Question: So the old JavaScript aficionado and the young jQuery wizard in me are having a little disagreement. 'onClick''bind()''click()' I find myself & myself disagreeing on this topic quite often, so I thought I would try generate some discussion on the issue. To explain the issue, the pattern below seems to bring this to the forefront most often.
## Typical Example
---
I'm writing a search for a member directory. On my interface I have various filter criteria like "gender", "member since", and "has profile photo". A criteria looks like this ...

- -
My html ends up looking something like ...
'''
<div id="FilterContainer_GenderDIV">
<span id="FilterLabel_Gender">Gender:</span>
<span id="FilterSelection_Gender">Any</span>
<span id="FilterChicklet_Gender" class="sprite_MediumArrowDown inline" ></span>
<div id="FilterOptions_GenderDIV">
<input type="radio" id="GenderID" name="GenderID" value="1"/> <a href="" id="FilterOptionLink_CoupleGender_1" >Male</a><br />
<input type="radio" id="GenderID" name="GenderID" value="2"/> <a href="" id="FilterOptionLink_CoupleGender_2" >Female</a><br />
<input type="radio" id="GenderID" name="GenderID" value="0" checked="checked"/> <a href="" id="FilterOptionLink_CoupleGender_0" class="SearchSelectedChoice" >Any</a><br />
</div>
'''
The issue really arises when a user clicks on the text link. At that point I need to know which radio set to change,which link text to bold, and take the newly selected text and change my header label. I see a few options for making this type of scenario work.
## Options for making it work
---
I can use jQuery to bind to my elements in a generic fashion. '$('#FinderBodyDIV input:radio').click(SearchOption_Click);' Then sort out the appropriate ID & text with clever dom inspection. For example, name my hyperlink could be named 'GenderID_Link_1' where '1' is the ID I should select and 'GenderID' tells me which radio set to change. I could use a combination of '.parents()''.find()'and'.siblings()' to find the radio next door and set it with the ID.
- -
An alternate option is to gather up my set of elements and for each individual element do a 'bind()' passing eventData.
'''
var elements = $('#FinderBodyDIV input:radio');
elements.each ( FunctionWithLogicToBindPassingEventData );
'''
- - -
This is where my old JavaScript inclinations keep taking me. Instead of using jQuery to inject bindings, I change my link/radio button HTML to include click handlers. Something like ...
'''
<input type="radio" id="GenderID" name="GenderID" value="1" onClick="SetGender(1,'Male')"/> <a href="" id="FilterOptionLink_Gender" onClick="SetGender(1,'Male')">Male</a><br />
'''
- - - -
## So what's a boy to do?
---
This seems like a fairly common scenario. I find it pops up in quite a few situations besides the one I've described above. I've searched tubes on the interweb, blogumentation, and technical articles on twitter. Yet, I don't see anyone talking about this issue. Maybe I just don't know how to phrase the issue. Whatever the reason, I don't feel good about any of the solutions I've come up with.
It really comes down to how do I associate a clicked element with it's related data--JSON, embedded in HTML names, or otherwise. So what's your take?
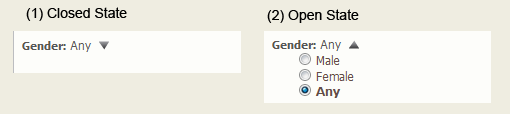
Answer: The pat answer is that embedding the onClick call in the input element goes against the unobtrusive javascript concept. However, I'm the kind of developer that'll go ahead and use it anyway if it gets the jorb done and the audience is not likely to have javascript disabled.
If I'm understanding the problem correctly, you need a way to do things jQuery-style without relying on html structure and such. Give your radio buttons a class name, for example, the "Male" radio button can have class="Male", and you can select it via jQuery easier.
Bonus: There are some instances where you may need to assign some element more than one class, for example, you are filtering by language and by country. So you can assign some element multiple classes like this:
'''
$('#someElement').addClass('French').addClass('fr-FR');
'''
And select it using either class later.